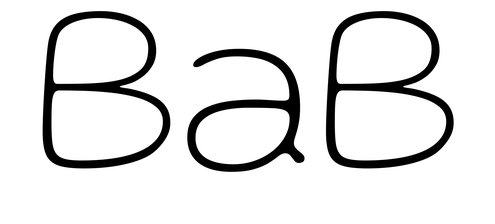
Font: Gluten_Thin